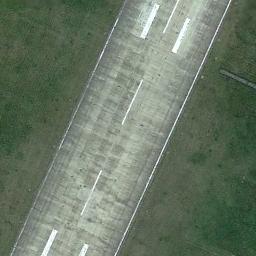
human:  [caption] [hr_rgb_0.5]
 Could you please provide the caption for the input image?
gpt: There is a green lawn next to the runway, With white dashes of varying thickness on the runway .

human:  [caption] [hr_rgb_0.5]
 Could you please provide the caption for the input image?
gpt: The runway is on the grass .

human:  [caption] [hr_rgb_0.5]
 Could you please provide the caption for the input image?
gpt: The runway with several touchdown zone markings goes through the lawn .

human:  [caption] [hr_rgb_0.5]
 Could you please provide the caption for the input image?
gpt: The grass is beside the runway .

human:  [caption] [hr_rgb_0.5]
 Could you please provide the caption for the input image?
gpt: There are green lawns beside the runway .